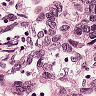
Metastatic tissue present: yes